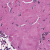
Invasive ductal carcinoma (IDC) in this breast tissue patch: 1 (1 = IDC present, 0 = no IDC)